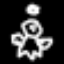
Label: angel